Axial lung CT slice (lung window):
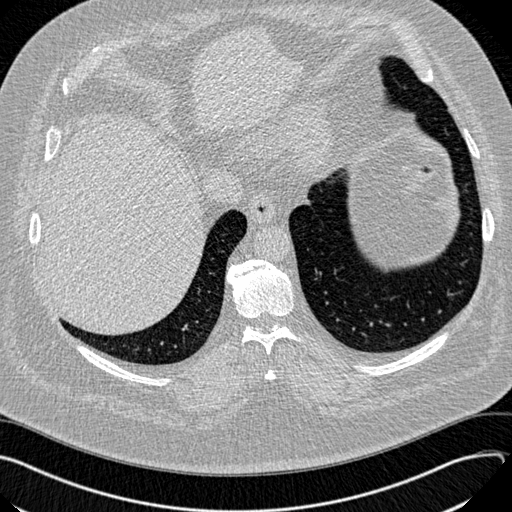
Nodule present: no